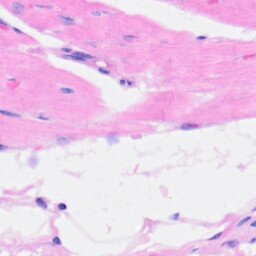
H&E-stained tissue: Heart